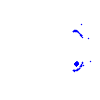
Particle: kaon